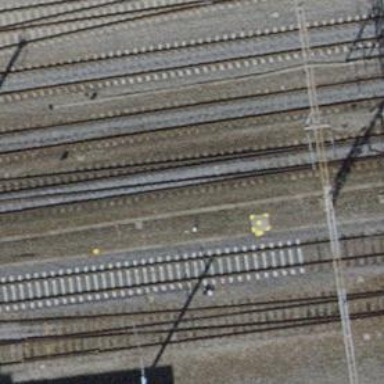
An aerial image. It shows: Railway siding with one electrified track and contact line.